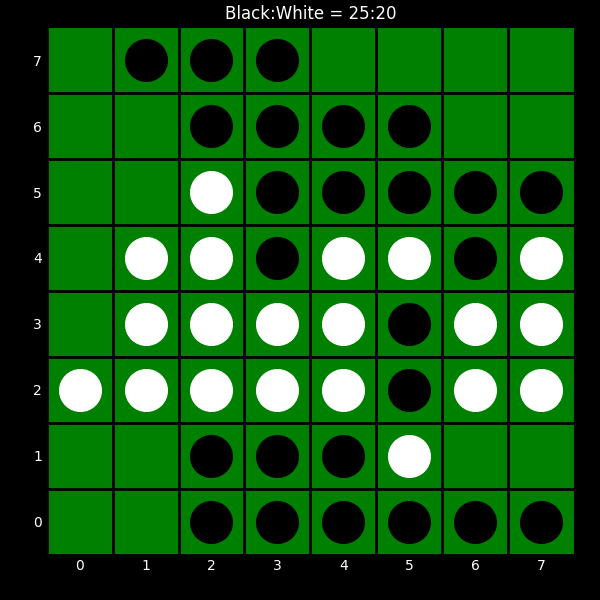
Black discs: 25
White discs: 20